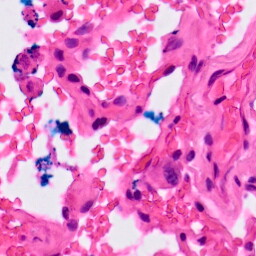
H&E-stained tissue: Lung